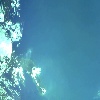
Label: water